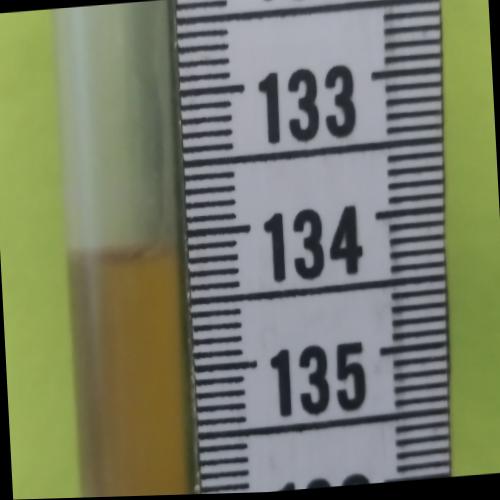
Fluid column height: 134.1 cm